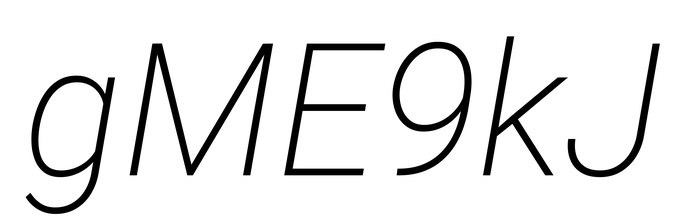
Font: Roboto-Italic_ExtraLight_Italic